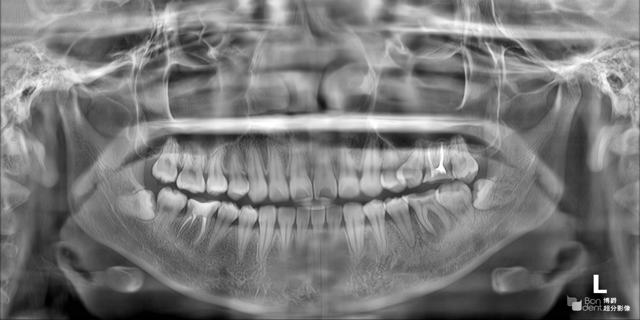
adult